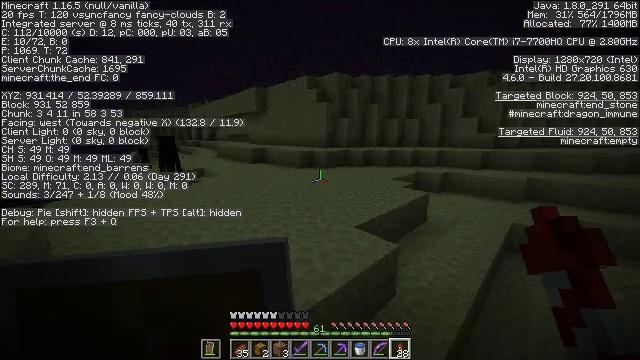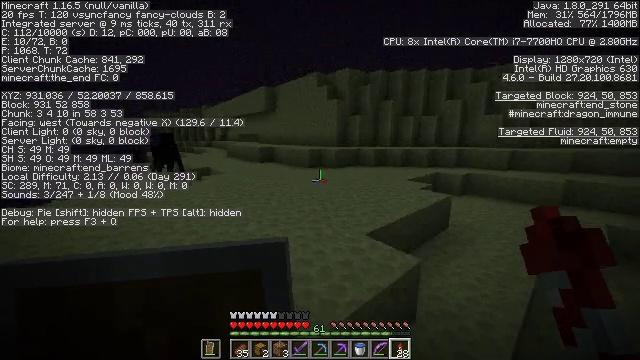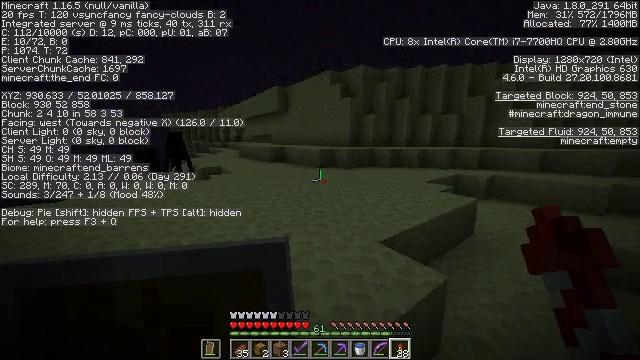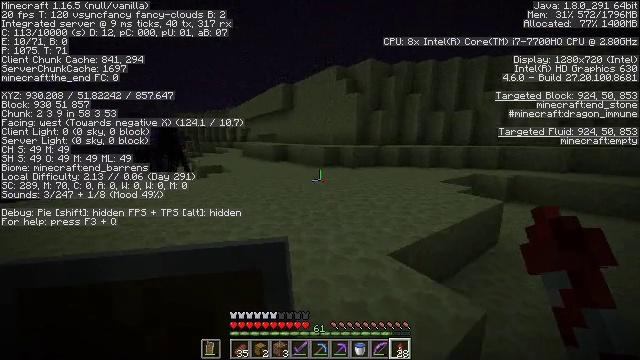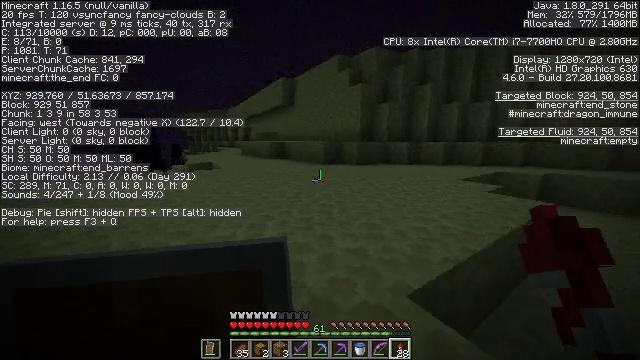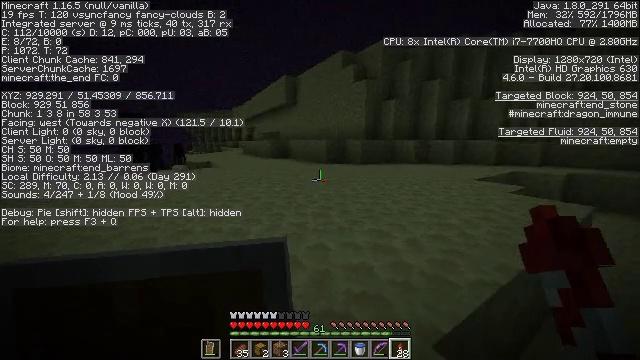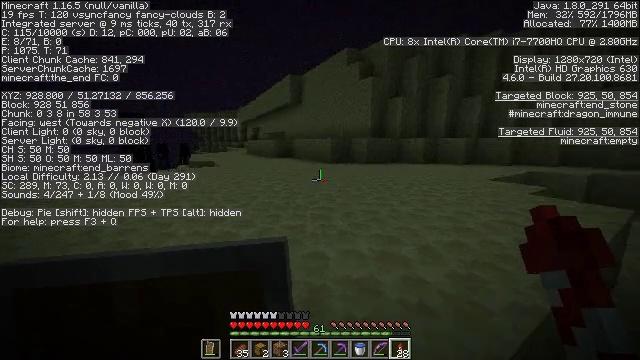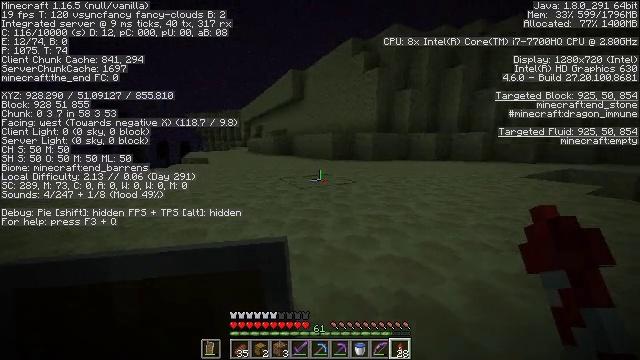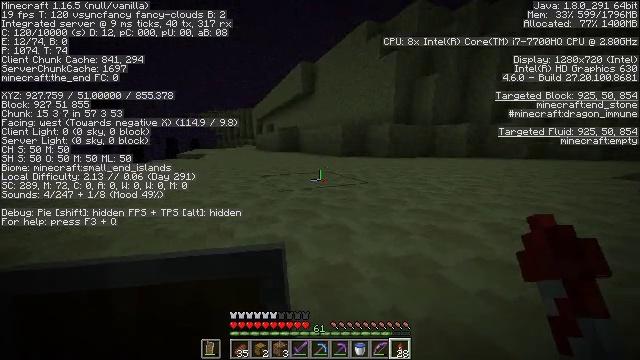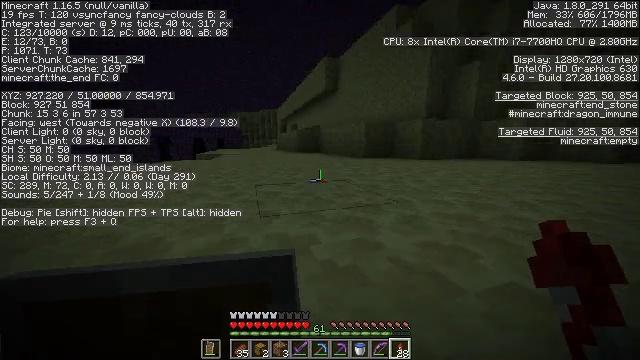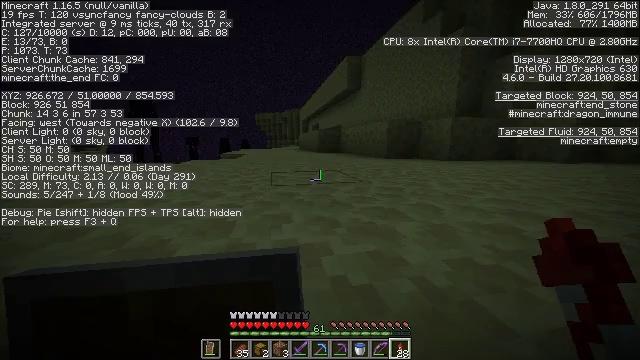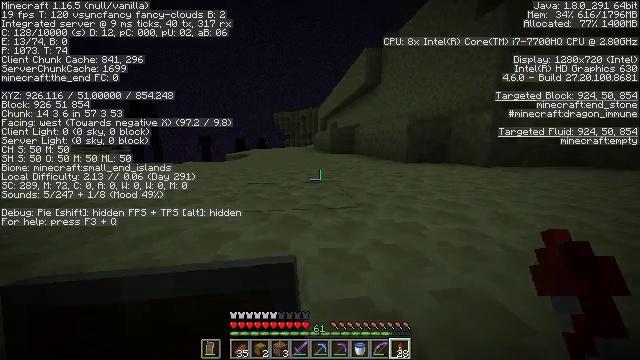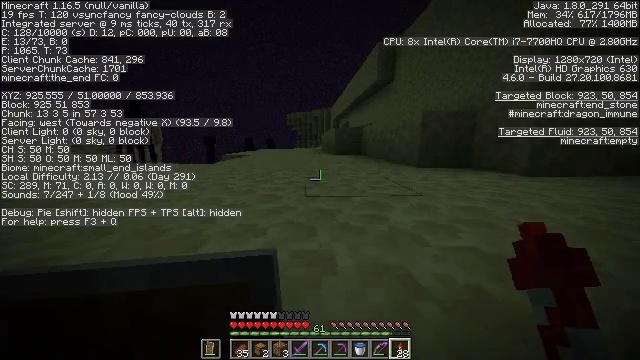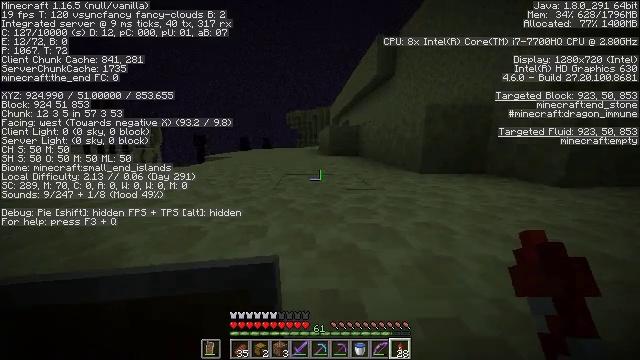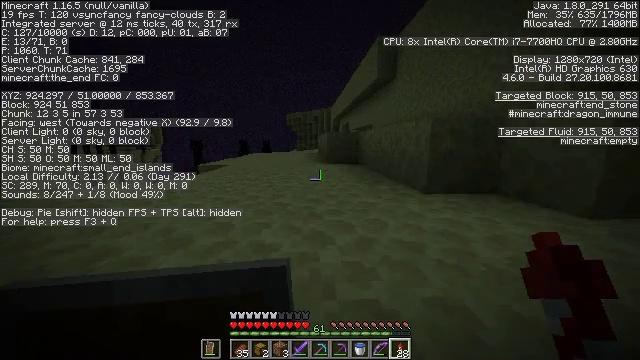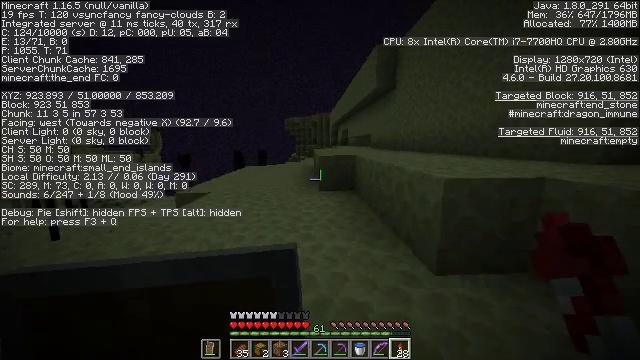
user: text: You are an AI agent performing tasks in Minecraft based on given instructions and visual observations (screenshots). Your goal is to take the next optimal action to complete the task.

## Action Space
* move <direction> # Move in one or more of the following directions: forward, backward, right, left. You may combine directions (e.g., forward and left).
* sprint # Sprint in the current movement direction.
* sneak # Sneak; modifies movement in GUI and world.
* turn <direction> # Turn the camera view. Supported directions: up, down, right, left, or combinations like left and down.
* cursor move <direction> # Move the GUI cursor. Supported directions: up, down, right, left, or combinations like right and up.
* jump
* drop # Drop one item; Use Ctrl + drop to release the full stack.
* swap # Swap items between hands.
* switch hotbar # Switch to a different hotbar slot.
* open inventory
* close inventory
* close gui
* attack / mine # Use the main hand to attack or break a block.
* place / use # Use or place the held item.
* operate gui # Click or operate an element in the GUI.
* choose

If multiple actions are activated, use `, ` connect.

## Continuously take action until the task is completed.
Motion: motion action
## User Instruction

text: Break some end stone blocks.
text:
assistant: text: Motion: move forward, turn left
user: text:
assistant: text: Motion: move forward, turn left
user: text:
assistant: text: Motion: move forward, turn left
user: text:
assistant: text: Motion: move forward, turn left
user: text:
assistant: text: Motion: move forward, turn left
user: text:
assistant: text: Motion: move forward, turn left
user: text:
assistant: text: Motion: move forward, turn left
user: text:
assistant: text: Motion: move forward, turn left
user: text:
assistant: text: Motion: move forward, turn left
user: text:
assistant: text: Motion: move forward, turn left
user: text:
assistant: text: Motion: move forward, turn left
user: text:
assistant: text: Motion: move forward, turn left
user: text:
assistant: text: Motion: move forward
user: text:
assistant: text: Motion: move forward
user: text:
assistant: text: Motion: move forward
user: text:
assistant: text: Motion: move forward
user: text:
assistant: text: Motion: move forward
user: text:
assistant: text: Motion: move forward
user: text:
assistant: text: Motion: move forward
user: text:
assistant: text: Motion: move forward
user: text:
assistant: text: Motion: move forward
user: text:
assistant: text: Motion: move forward
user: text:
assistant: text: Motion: move forward, jump
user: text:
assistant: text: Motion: move forward, jump
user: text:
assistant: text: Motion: move forward, jump
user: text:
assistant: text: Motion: move forward, jump
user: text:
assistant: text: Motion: move forward, jump
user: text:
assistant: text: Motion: move forward, jump
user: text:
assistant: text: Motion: move forward, jump
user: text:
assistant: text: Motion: move forward, jump